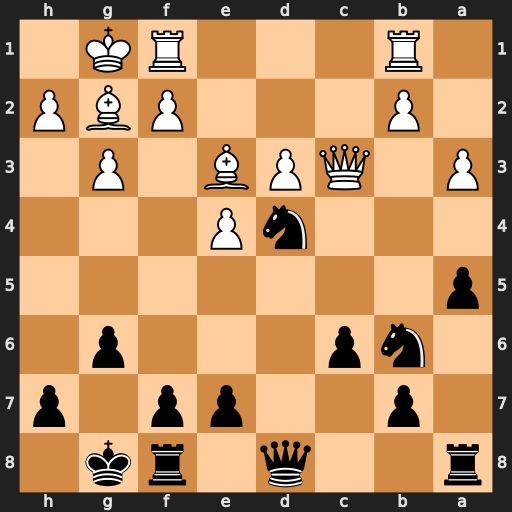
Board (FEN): r2q1rk1/1p2pp1p/1np3p1/p7/3nP3/P1QPB1P1/1P3PBP/1R3RK1
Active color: b
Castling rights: -
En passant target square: -
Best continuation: Ne2+ Kh1 Nxc3